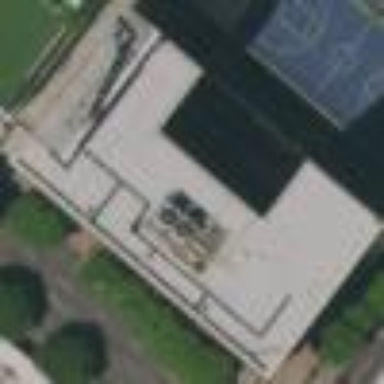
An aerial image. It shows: Commercial building.